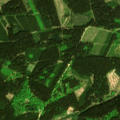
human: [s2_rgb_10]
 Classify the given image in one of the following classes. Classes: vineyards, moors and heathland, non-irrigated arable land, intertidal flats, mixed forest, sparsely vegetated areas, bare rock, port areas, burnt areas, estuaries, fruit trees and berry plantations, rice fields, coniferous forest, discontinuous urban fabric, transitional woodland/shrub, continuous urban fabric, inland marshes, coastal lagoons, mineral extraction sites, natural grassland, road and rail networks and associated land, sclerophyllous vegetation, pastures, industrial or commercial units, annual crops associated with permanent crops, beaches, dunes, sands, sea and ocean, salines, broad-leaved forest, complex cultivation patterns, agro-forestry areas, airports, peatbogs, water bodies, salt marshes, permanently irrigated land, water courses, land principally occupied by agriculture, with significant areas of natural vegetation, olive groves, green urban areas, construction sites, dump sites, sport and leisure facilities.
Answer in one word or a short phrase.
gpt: mixed forest